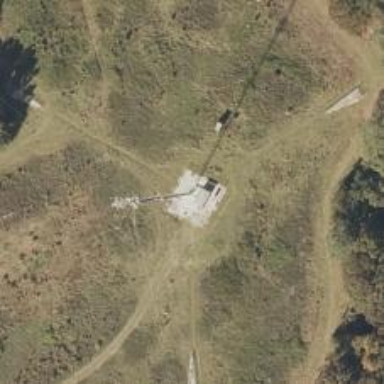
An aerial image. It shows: Mast tower used for communication.